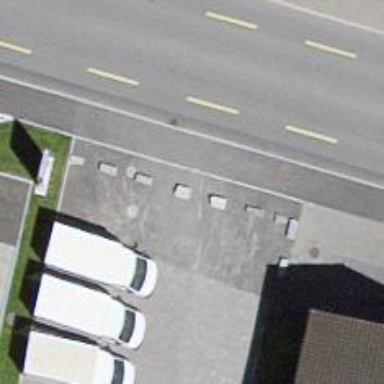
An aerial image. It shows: Block barrier.